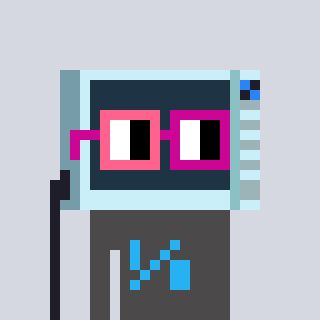
a pixel art character with square pink and red glasses, a microwave-shaped head and a grayscale-colored body on a cool background